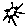
Label: sun